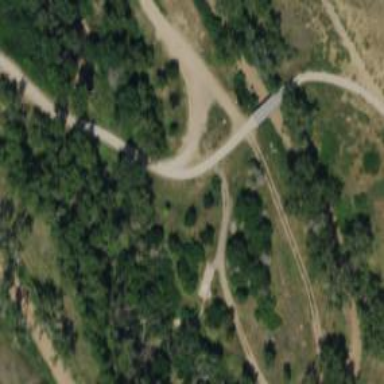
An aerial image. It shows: Cycleway bridge with grade1 tracktype.